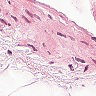
Metastatic tissue present: no